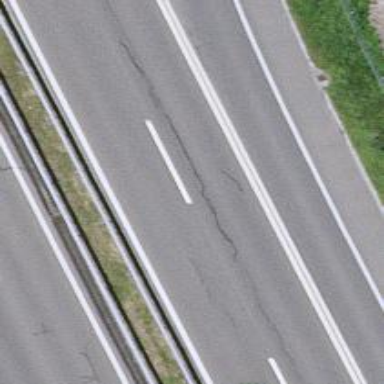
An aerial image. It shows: Motorway junction.